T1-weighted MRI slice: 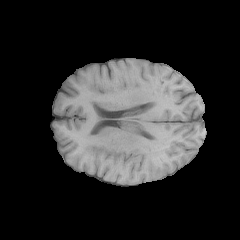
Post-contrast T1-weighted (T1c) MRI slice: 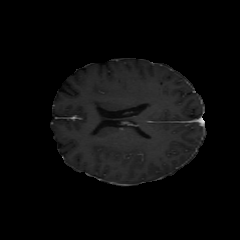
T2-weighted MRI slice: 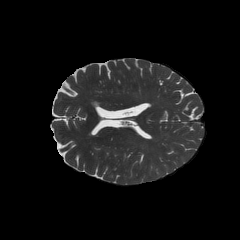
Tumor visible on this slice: yes